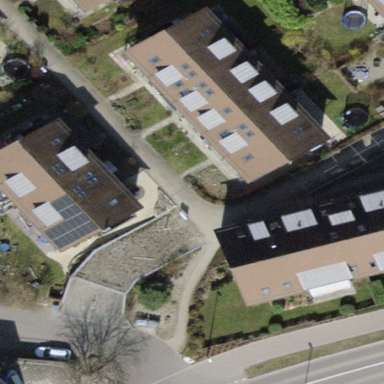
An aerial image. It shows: Terrace-style building with gabled roof.